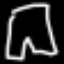
Label: pants